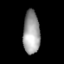
Tissue: lung
Cell type: Epithelial cells
Senescence score: 0.2435
Nuclear area (px): 705
Mean DAPI intensity: 159.956